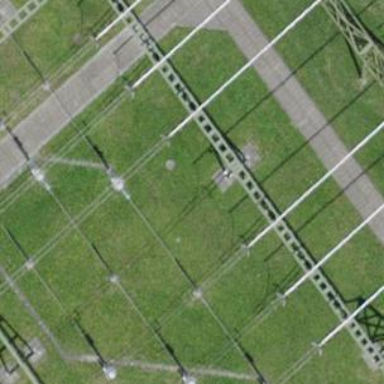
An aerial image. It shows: Insulator used in power systems.